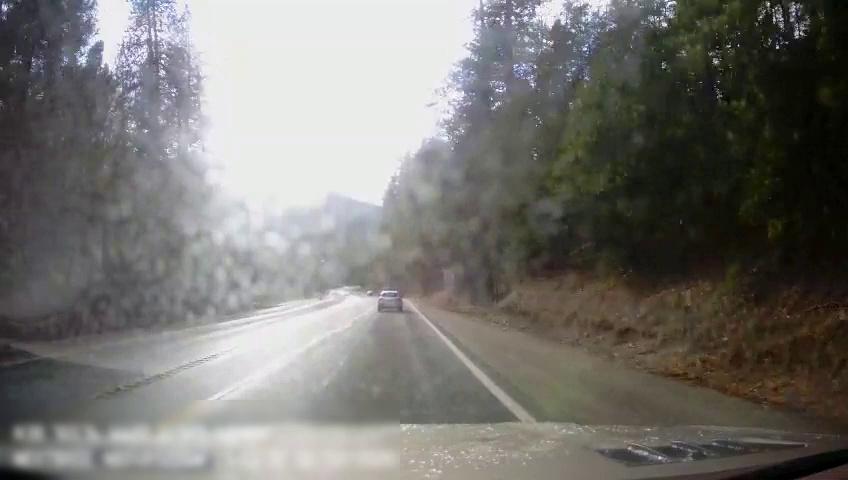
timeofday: Day
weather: Sunny
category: Drivable Space
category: Vehicles | SUV
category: Lanes | Current Lane
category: Lanes | Current Lane
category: Lanes | Opposite Lane
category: Lanes | Opposite Lane
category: Traffic | Signs